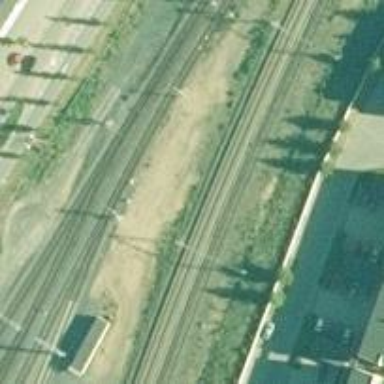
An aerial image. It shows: Railway yard with electrified contact lines.